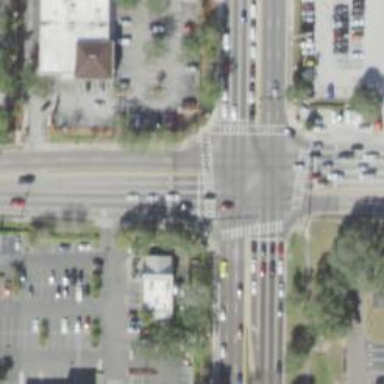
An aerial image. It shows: Marked road crossing.